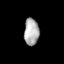
Tissue: lung
Cell type: Epithelial cells
Senescence score: 0.1891
Nuclear area (px): 392
Mean DAPI intensity: 175.464